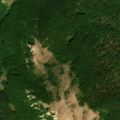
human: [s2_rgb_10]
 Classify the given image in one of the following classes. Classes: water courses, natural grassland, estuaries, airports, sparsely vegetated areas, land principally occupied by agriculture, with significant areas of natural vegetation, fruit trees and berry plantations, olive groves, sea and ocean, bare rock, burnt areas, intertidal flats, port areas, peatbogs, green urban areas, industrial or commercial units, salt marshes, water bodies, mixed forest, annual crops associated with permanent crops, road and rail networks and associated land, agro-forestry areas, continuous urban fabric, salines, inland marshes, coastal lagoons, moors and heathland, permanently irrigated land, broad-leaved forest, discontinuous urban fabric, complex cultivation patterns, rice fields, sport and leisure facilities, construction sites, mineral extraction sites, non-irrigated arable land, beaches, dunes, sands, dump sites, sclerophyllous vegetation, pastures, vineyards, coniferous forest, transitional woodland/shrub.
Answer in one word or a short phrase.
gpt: broad-leaved forest, mixed forest, natural grassland